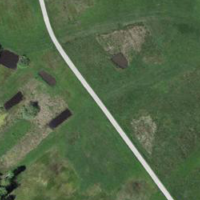
EUNIS habitat code: 16
Species observed at this site:
Lysimachia vulgaris
Phylloscopus trochilus
Filipendula ulmaria